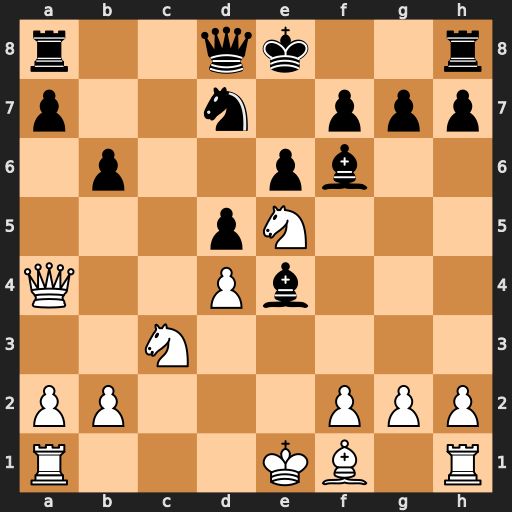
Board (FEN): r2qk2r/p2n1ppp/1p2pb2/3pN3/Q2Pb3/2N5/PP3PPP/R3KB1R
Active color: w
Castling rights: KQkq
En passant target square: -
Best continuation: Nxd7 Qxd7 Bb5